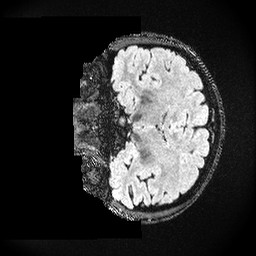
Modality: FLAIR
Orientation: coronal
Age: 30
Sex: female
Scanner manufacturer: ge
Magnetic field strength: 3 T
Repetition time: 4.802 s
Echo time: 0.1171 s